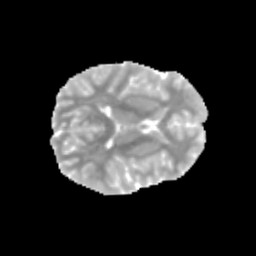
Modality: MD
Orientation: axial
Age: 12
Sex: male
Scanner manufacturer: siemens
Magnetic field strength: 3 T
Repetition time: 3.8 s
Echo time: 0.07 s